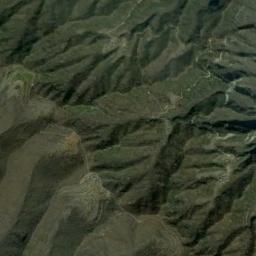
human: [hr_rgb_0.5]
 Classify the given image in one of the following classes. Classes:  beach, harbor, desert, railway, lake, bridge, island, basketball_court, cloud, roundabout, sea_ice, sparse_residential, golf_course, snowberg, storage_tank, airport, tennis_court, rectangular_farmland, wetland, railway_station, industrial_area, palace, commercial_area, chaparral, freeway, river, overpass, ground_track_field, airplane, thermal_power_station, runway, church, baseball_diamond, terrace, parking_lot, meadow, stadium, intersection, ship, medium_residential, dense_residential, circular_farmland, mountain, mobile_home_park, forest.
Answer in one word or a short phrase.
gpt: mountain